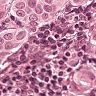
Metastatic tissue present: yes